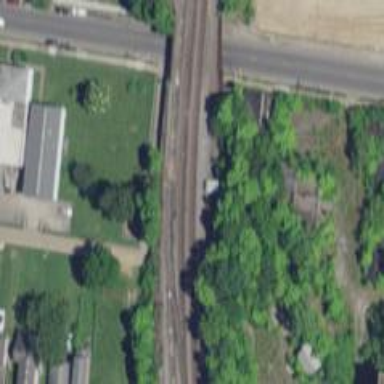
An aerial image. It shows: Railway siding for service.